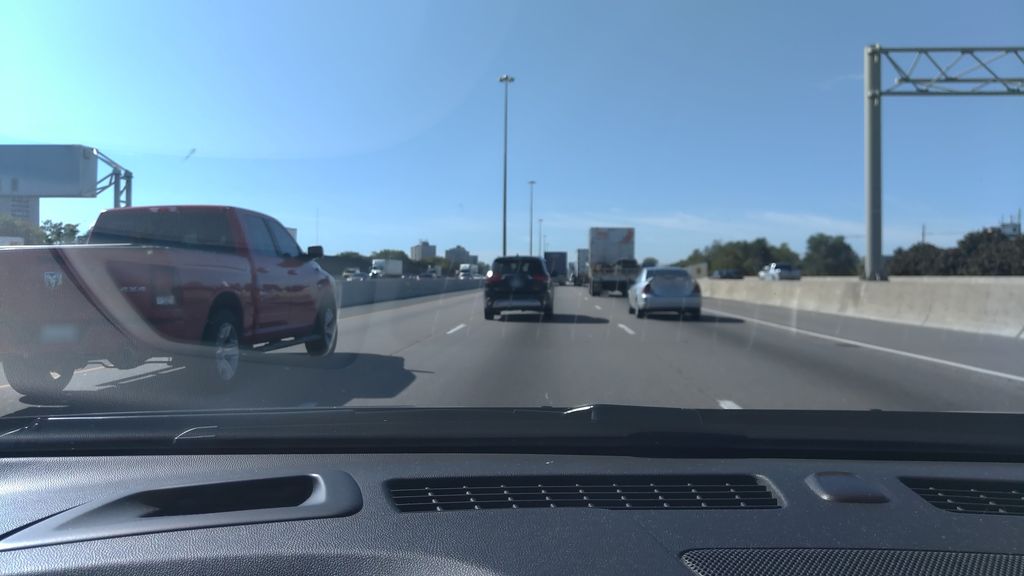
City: toronto